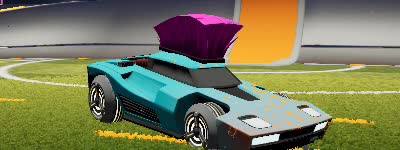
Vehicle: breakout